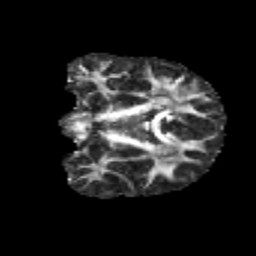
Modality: FA
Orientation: coronal
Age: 10
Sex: male
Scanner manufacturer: siemens
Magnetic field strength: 3 T
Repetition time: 3.8 s
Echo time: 0.07 s